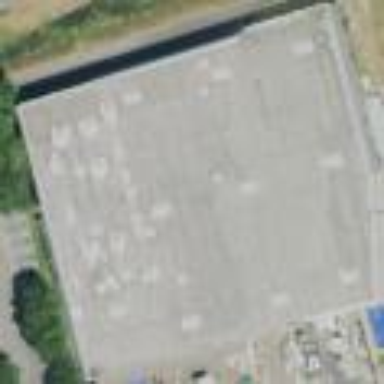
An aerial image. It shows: Industrial building serving as recycling center.